Current action and preconditions to check: trajectory_clear

Your task: For each precondition in the list above, predict whether it will hold at this action.

Consider the current scene as observed from the mobile robot's camera, and analyze the predicted future states of all dynamic agents (e.g., people, animals, vehicles, or any moving entities) within the NEXT SECOND.

IMPORTANT: Only answer "very likely" if you are absolutely certain—based on strong, clear evidence—that a dynamic agent will violate the precondition in the predicted future state. Do NOT answer "very likely" for unlikely, ambiguous, or low-probability risks.

Ask yourself for each precondition: Is there a high probability, with clear and convincing evidence, that the predicted future states of any dynamic agent will interfere with the predicted future state of the currently executing action within the NEXT SECOND, causing that precondition to fail?

Assess the risk level based on these predictions. Use "likely" or "very likely" if motions create a clear risk of interference.

Use "neutral" or "improbable" if agents are nearby but their predicted paths are clearly diverging or non-conflicting.

Failure Risk Categories: "very improbable", "improbable", "neutral", "likely", "very likely"

Answer Format: Output ONLY the probability_of_failure value from these categories: "very improbable", "improbable", "neutral", "likely", "very likely"

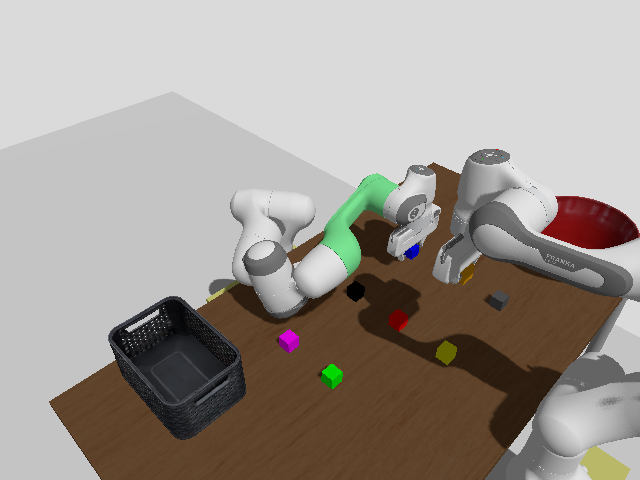

Answer: very improbable